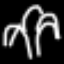
Label: palm tree